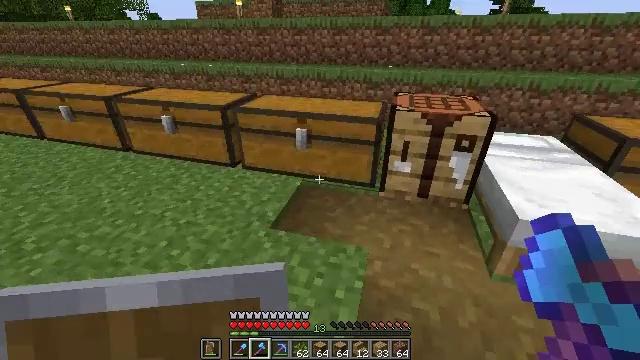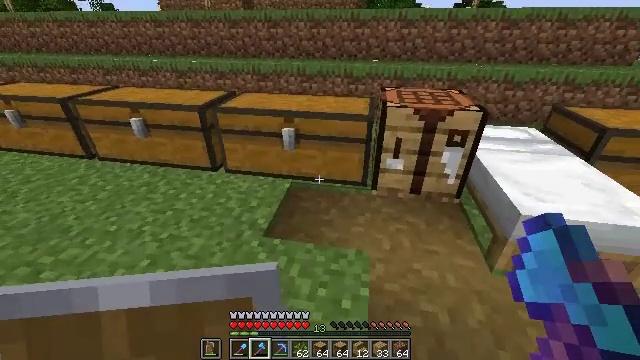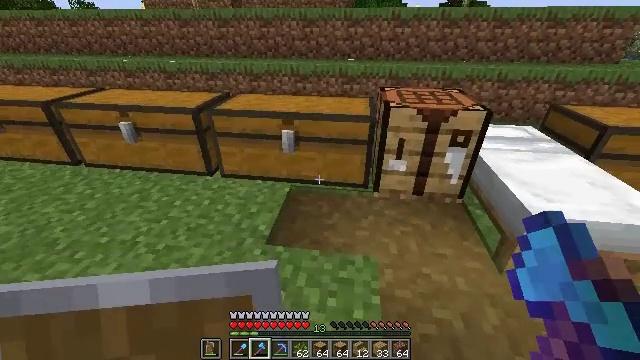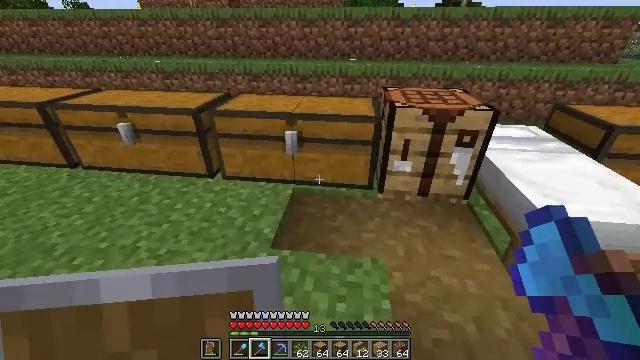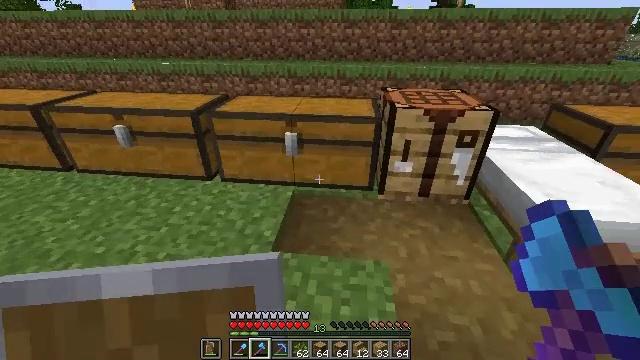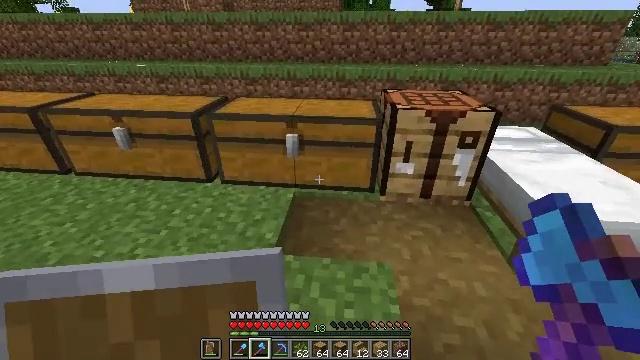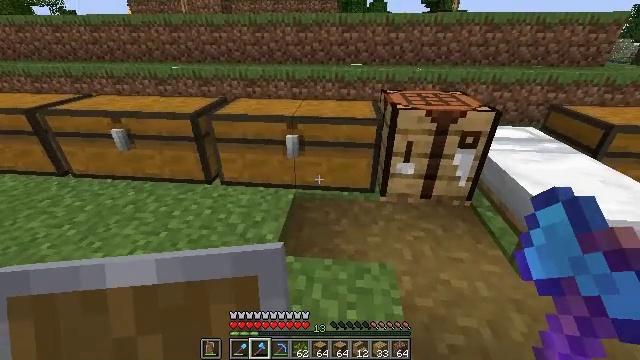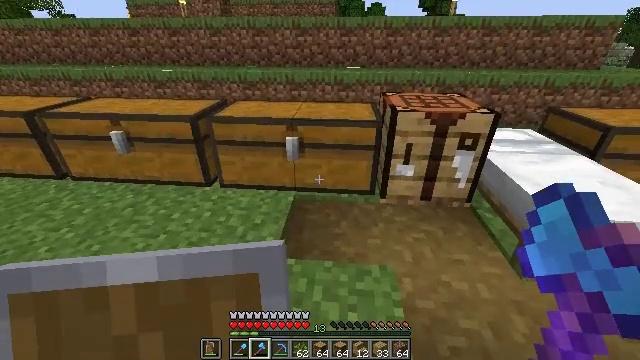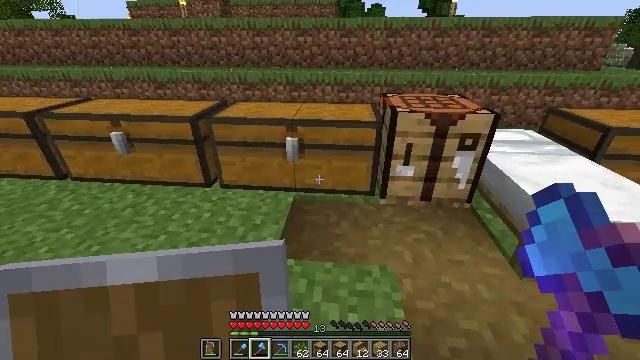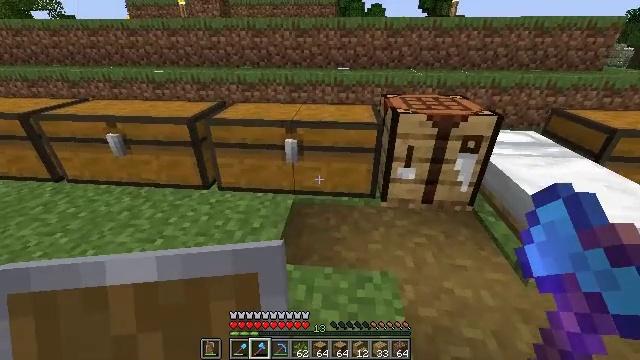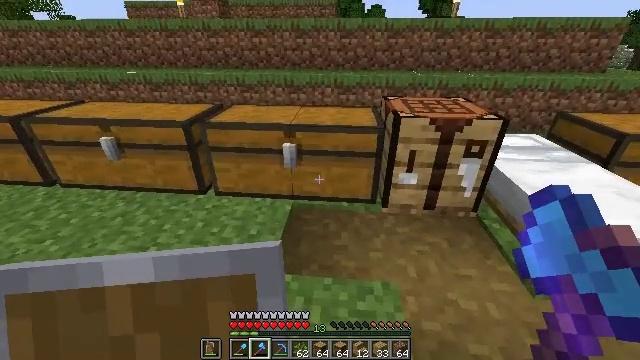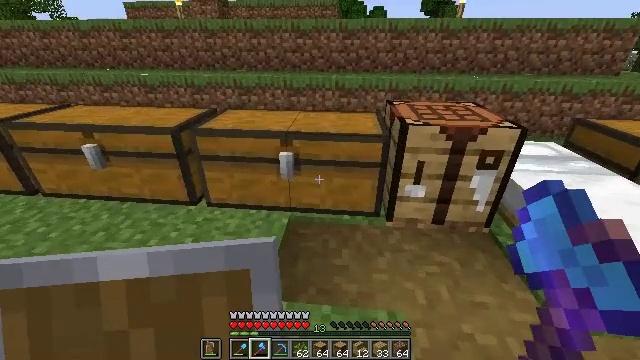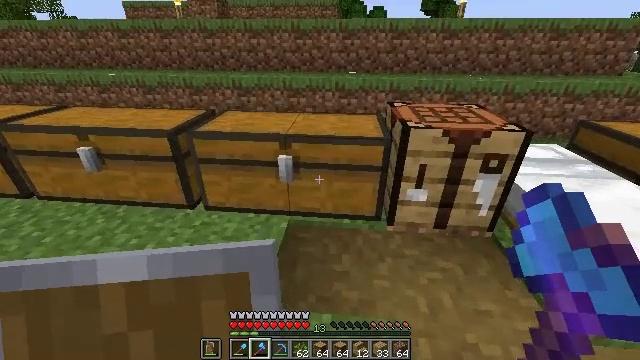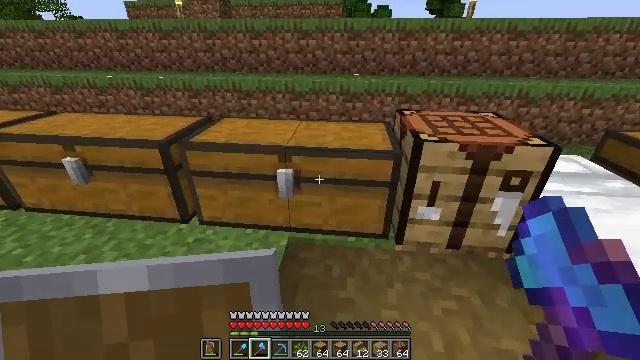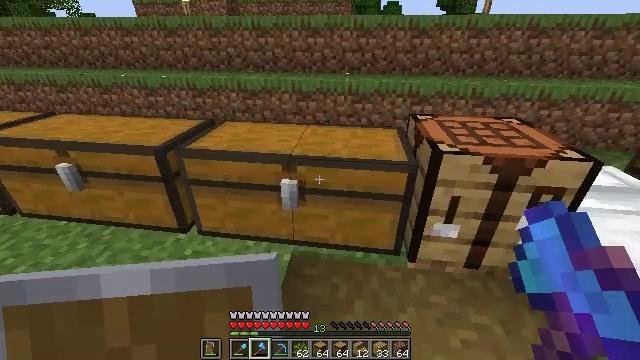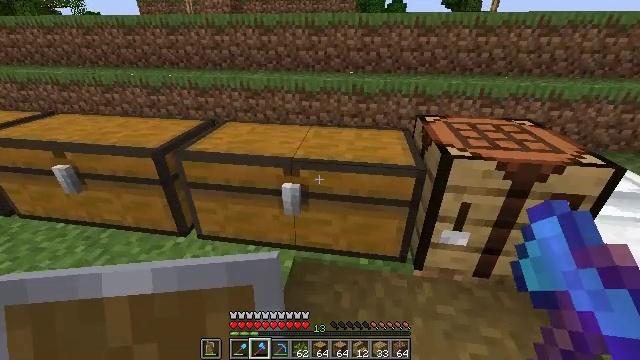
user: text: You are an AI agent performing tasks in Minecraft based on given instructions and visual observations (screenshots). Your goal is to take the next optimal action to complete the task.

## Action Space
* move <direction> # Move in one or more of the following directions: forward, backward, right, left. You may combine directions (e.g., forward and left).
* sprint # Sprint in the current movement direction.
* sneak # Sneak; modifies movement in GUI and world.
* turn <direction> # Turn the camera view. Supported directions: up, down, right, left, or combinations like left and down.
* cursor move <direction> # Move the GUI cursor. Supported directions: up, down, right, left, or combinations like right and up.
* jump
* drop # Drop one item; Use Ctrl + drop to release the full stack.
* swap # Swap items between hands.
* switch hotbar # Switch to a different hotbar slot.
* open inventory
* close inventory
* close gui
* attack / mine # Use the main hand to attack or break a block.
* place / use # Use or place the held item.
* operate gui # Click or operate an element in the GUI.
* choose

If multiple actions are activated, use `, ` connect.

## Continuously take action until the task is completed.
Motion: motion action
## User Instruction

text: Interact with the crafting table to obtain an emerald.
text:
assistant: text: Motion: move forward and move left, turn right and down
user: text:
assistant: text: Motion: turn right
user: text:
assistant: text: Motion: no_op
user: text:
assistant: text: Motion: no_op
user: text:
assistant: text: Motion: no_op
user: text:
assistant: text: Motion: no_op
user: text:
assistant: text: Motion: no_op
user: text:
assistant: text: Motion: no_op
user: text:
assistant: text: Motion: move forward
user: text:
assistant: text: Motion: move forward
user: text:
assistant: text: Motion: move forward
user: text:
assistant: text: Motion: move forward
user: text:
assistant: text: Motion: move forward
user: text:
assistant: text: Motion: turn left
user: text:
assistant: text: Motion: no_op
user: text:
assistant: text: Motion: no_op
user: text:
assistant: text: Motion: no_op
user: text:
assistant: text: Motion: use / place
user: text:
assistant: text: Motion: use / place
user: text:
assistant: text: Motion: use / place
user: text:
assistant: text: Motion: use / place
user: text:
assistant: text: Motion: no_op
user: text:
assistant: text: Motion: open gui
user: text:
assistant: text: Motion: no_op
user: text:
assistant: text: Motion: no_op
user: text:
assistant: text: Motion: no_op
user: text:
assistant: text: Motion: no_op
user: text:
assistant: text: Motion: no_op
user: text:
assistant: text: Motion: no_op
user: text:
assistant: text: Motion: no_op